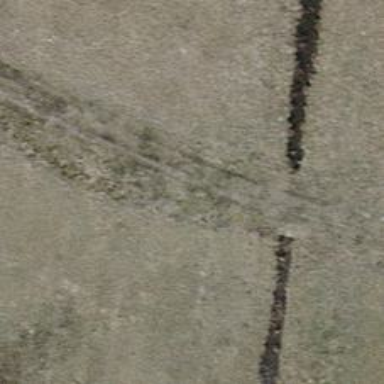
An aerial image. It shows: Track with grade5 tracktype.